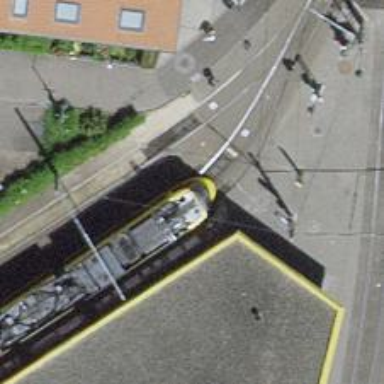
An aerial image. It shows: Tram stop with public transport stop position for trams.